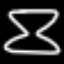
Label: hourglass